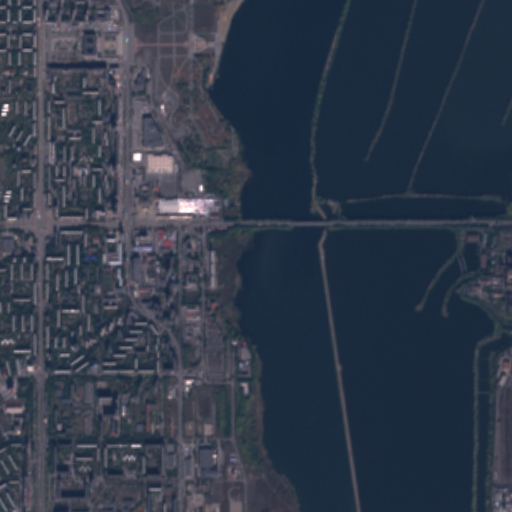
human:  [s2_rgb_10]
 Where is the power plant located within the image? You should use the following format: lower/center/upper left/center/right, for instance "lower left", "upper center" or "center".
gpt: The power plant is located in the center right of the image.
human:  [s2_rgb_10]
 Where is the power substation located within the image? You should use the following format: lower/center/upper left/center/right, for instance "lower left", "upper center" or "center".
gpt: The power substation is located in the center right of the image.
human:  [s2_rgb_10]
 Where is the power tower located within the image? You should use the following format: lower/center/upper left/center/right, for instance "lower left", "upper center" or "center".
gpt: The power tower is located in the lower right of the image.
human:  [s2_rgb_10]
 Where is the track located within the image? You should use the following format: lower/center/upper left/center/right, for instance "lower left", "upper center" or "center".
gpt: The track is located in the left of the image.
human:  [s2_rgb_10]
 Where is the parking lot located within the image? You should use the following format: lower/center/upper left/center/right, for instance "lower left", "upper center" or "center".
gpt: There is no parking lot in the image.